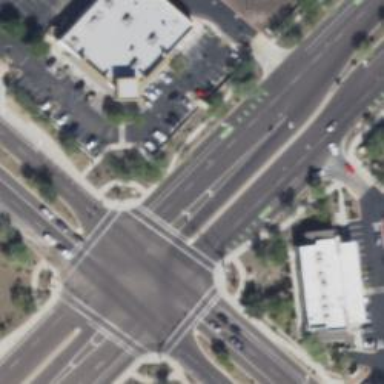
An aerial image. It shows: Solid stop line on the road marking.